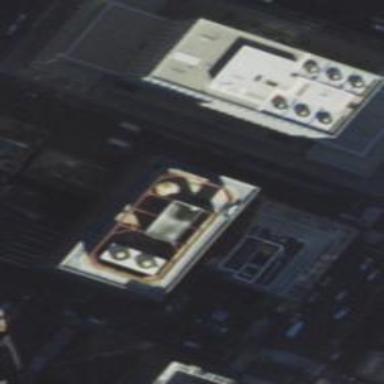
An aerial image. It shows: Building with flat concrete roof.